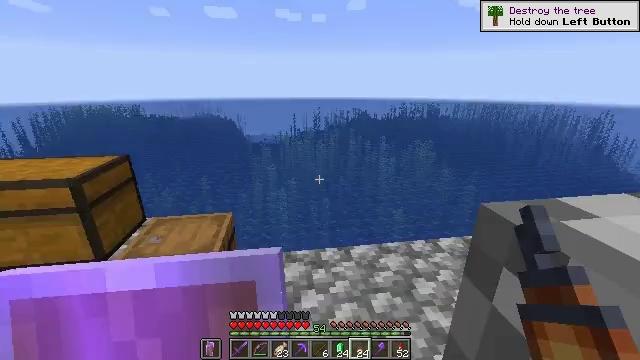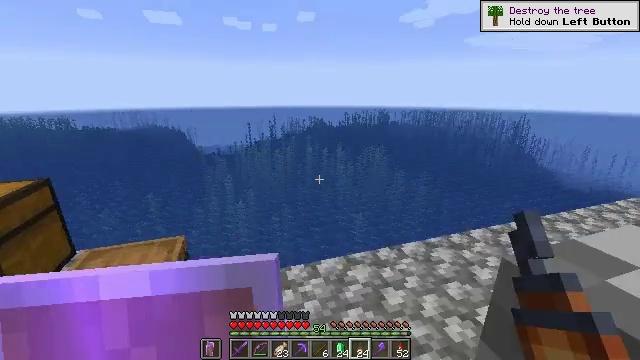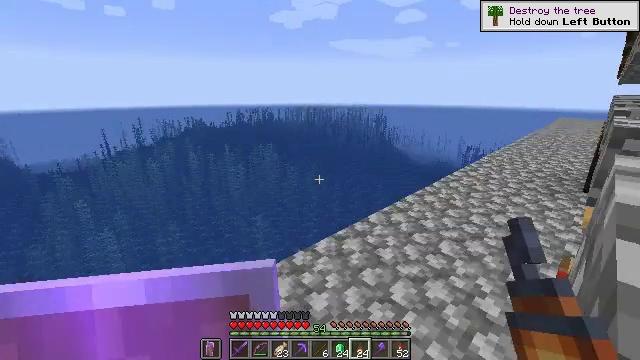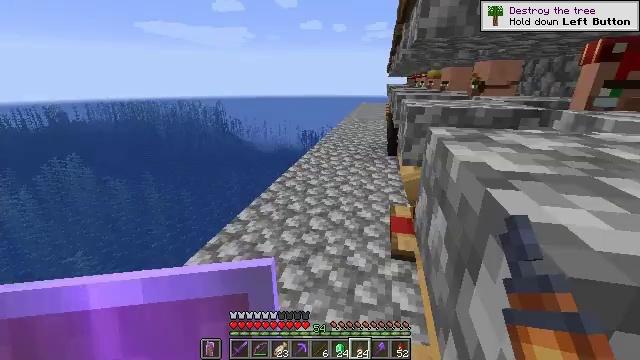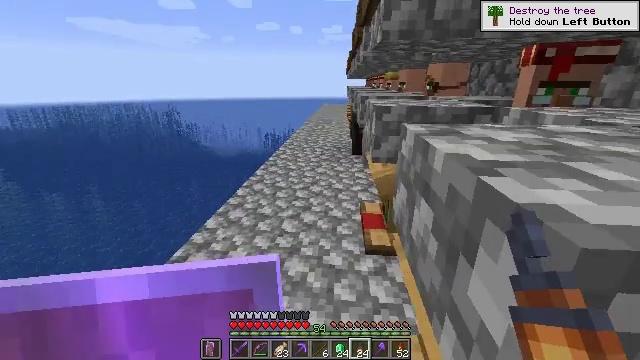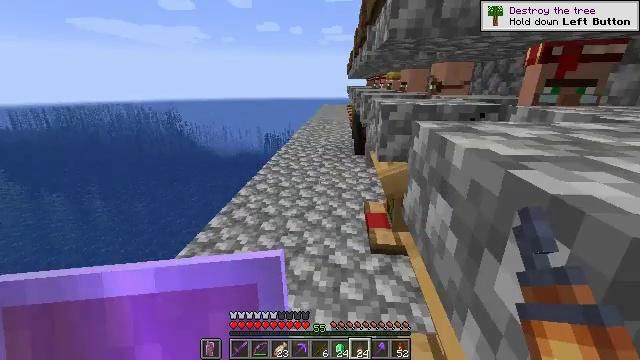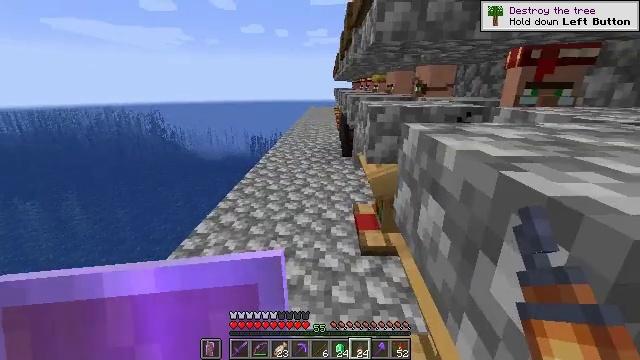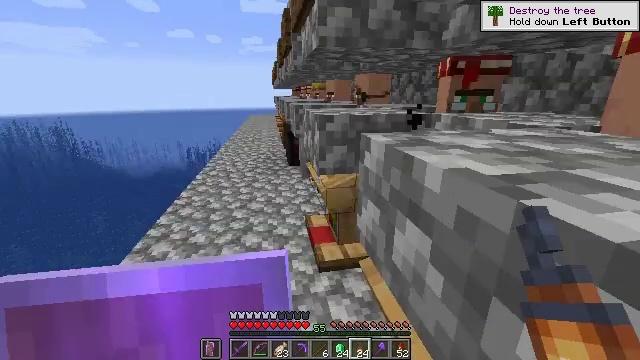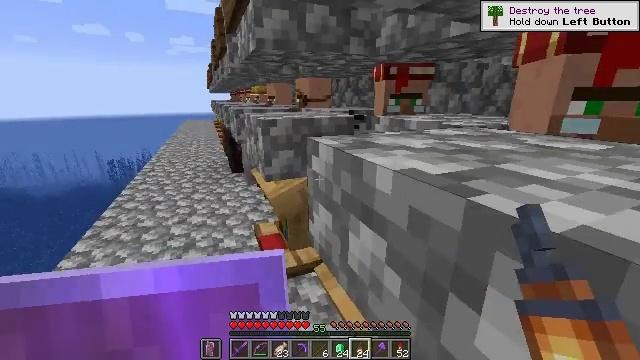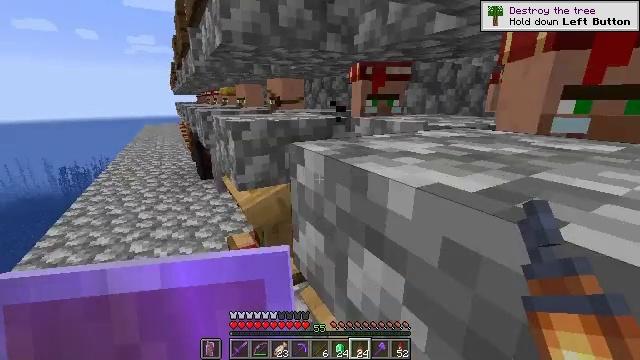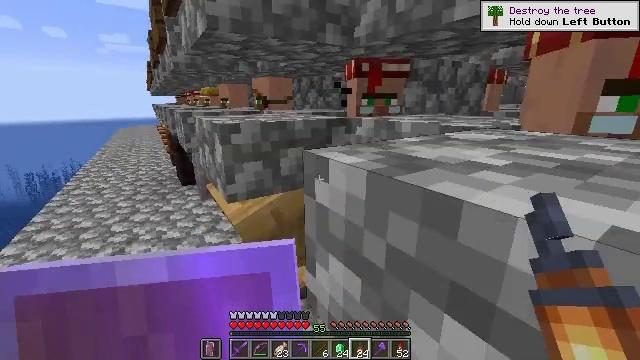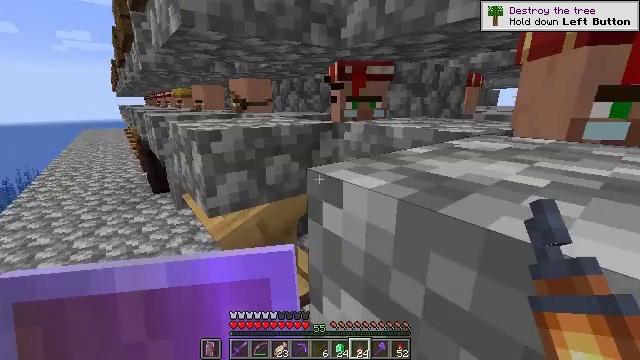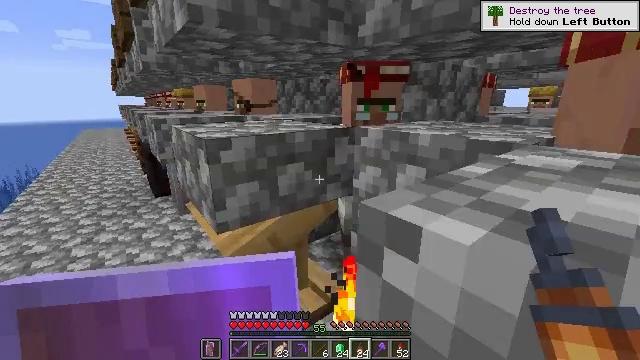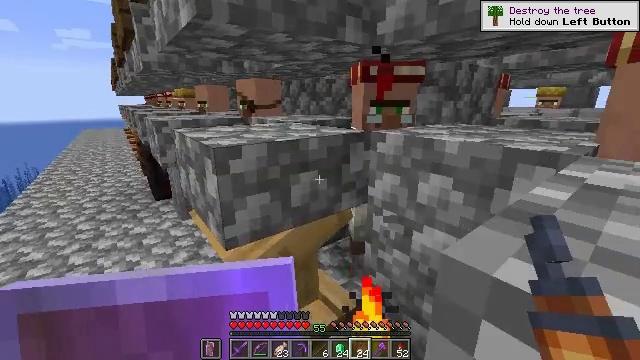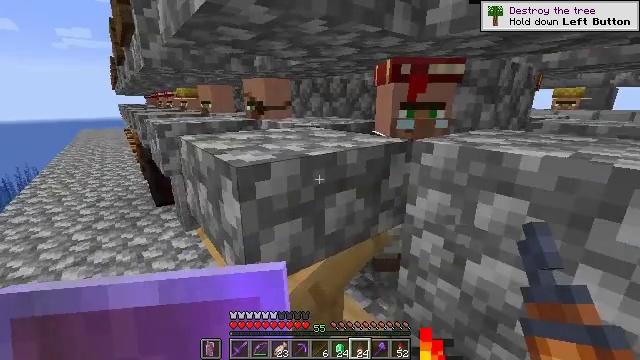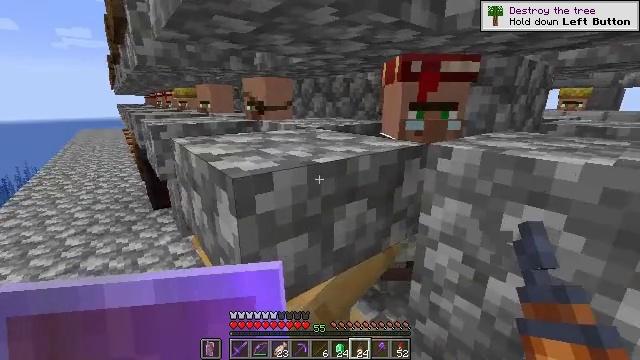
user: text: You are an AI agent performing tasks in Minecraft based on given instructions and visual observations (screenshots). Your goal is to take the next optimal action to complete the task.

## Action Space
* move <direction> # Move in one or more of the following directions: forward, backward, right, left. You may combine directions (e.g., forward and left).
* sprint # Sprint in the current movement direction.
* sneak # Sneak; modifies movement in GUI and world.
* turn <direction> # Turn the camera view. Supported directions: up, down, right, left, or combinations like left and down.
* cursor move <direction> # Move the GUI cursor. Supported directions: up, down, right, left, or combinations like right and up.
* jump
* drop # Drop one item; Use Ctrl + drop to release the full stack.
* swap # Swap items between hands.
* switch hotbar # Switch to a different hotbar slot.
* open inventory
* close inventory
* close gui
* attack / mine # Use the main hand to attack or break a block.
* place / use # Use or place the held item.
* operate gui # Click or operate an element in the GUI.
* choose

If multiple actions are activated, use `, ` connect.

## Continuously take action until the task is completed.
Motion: motion action
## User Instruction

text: Combine iron nuggets and a torch to create a lantern.
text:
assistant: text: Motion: move forward, turn right and up
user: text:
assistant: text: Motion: move forward, turn right
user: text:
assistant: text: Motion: move forward, turn right and down
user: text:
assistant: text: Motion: move forward, turn right
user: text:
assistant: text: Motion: move forward
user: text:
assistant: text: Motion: move forward, turn right
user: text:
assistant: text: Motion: move forward, turn right and up
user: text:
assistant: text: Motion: move forward, turn right
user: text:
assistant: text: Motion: move forward, turn right
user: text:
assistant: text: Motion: move forward, turn right
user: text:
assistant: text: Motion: move forward, turn right
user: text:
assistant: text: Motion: move forward
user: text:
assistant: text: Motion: move forward
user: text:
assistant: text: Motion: move forward
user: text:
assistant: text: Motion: move forward
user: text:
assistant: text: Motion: move forward
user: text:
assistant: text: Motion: move forward
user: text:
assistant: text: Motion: move forward and move right
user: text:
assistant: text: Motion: move forward and move right, turn left and up
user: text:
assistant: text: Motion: move forward and move right
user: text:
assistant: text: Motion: move forward and move right
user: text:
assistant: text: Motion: move forward and move right
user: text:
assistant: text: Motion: move forward and move right
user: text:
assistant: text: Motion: move forward and move right
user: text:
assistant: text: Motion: no_op
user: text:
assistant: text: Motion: turn right and up
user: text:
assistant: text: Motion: no_op
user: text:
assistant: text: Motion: no_op
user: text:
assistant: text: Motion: turn right
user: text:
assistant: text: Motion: turn right and up